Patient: sex M, age 62
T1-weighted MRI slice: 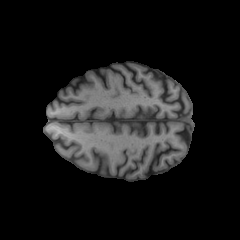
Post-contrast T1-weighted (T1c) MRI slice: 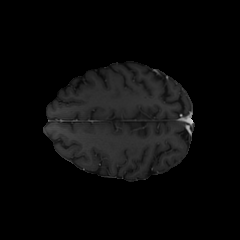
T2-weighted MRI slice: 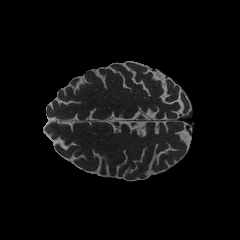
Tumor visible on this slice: no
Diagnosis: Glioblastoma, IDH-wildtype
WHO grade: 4